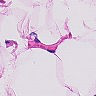
Metastatic tissue present: no